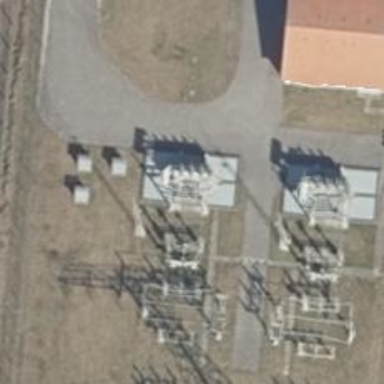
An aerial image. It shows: Three cables of power line.